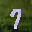
Label: 7